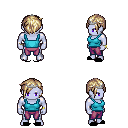
a pixel art fantasy rpg character, male body template, dark elf, purple skin, teal pirate shirt, magenta pants, white blonde pixie cut hairstyle, silver tiara, bracelets, black slippers, four views (front, back, left, right), 2x2 character sprite sheet, small pixel art, hard edges, no anti-aliasing